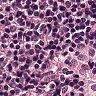
Metastatic tissue present: no